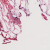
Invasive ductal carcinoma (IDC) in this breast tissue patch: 0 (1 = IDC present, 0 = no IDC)